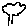
Label: tree